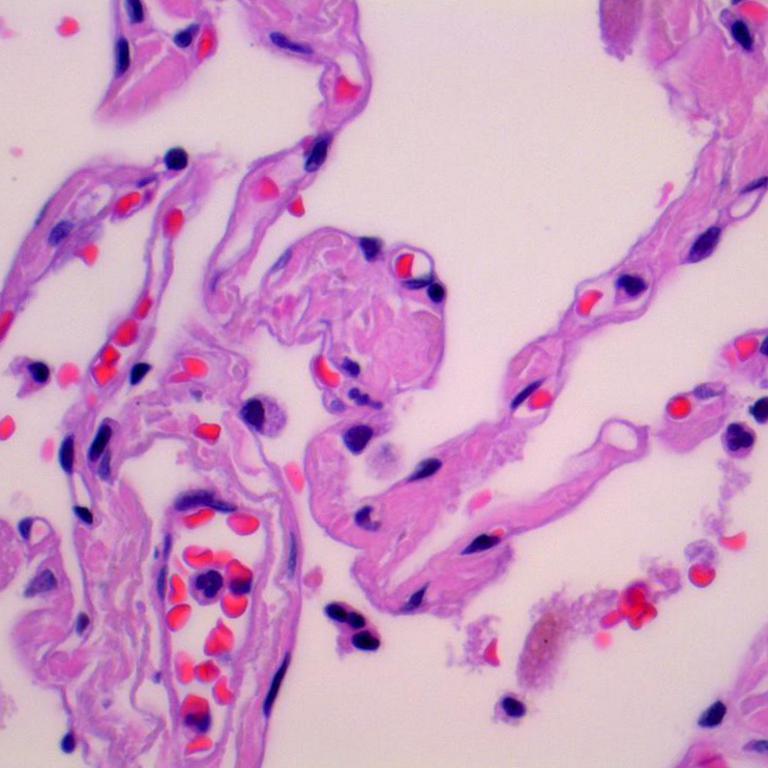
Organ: lung
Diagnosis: benign